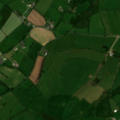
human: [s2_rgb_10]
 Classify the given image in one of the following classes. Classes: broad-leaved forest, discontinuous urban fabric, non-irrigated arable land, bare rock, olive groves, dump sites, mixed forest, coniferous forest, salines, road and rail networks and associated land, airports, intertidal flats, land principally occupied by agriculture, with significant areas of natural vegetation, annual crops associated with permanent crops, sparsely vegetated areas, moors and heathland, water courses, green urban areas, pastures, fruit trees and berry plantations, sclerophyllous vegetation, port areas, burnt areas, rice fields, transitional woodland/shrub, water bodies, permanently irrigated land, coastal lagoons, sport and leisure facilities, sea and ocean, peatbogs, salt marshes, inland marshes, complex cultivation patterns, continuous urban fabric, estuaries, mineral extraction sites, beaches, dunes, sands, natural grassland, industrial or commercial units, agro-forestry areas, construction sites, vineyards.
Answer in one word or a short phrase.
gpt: pastures, land principally occupied by agriculture, with significant areas of natural vegetation, peatbogs